Field crop: maize
Growth stage: 2
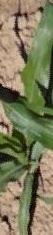
Species: maize